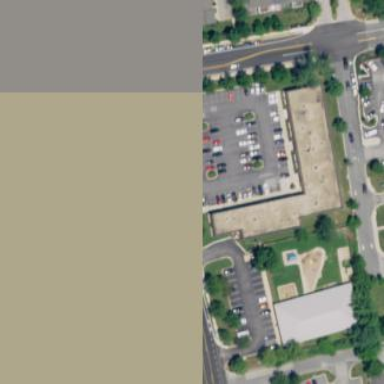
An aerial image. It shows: Parking area with surface.